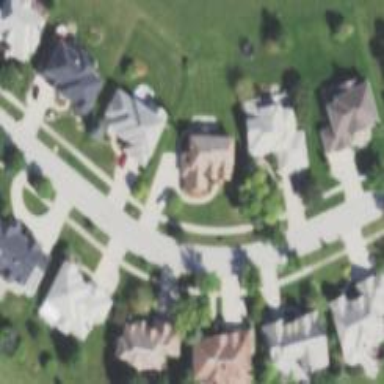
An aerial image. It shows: Residential road with asphalt surface and separate sidewalk.